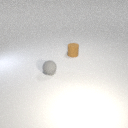
small gray rubber sphere to the left of small brown rubber cylinder